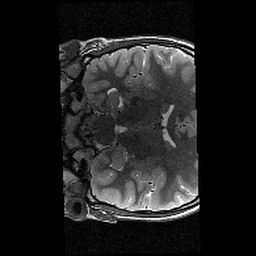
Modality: T2w
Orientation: coronal
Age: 11
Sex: female
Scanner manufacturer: siemens
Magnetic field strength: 3 T
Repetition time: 9.23 s
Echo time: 0.067 s